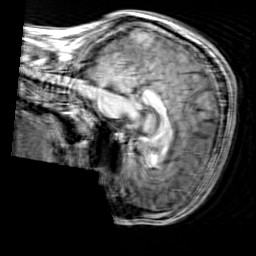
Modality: T1w
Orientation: sagittal
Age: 25
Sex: male
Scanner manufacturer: siemens
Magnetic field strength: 3 T
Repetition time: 2.3 s
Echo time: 0.00303 s